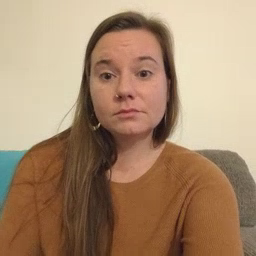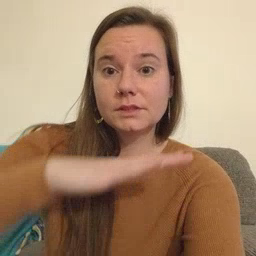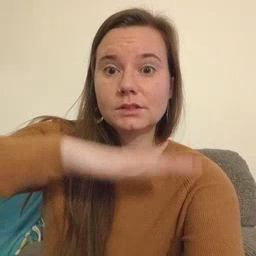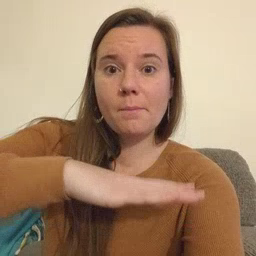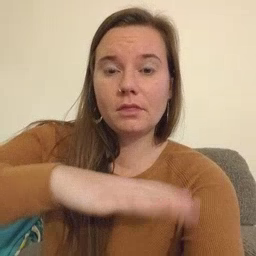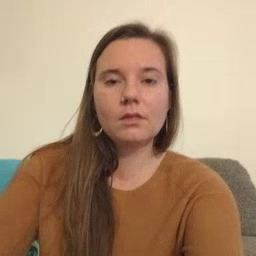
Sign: table